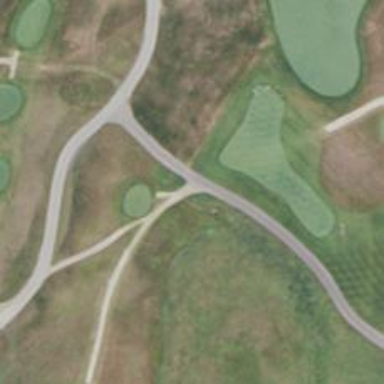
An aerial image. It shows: Path for golf carts.